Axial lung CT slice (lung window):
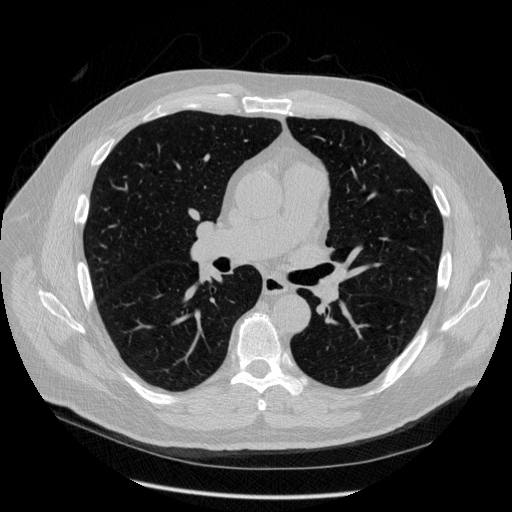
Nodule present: no